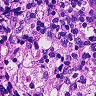
Metastatic tissue present: no